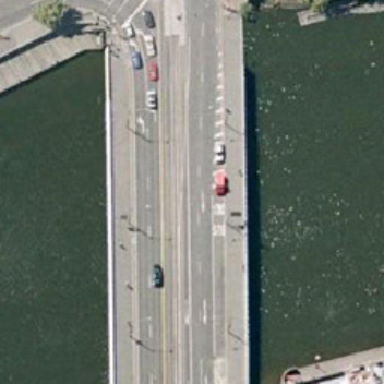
There are many cars on the bridge and there are rivers on the bridge .